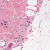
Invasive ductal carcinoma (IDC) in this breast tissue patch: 1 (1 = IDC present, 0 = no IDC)